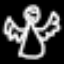
Label: angel